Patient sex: M
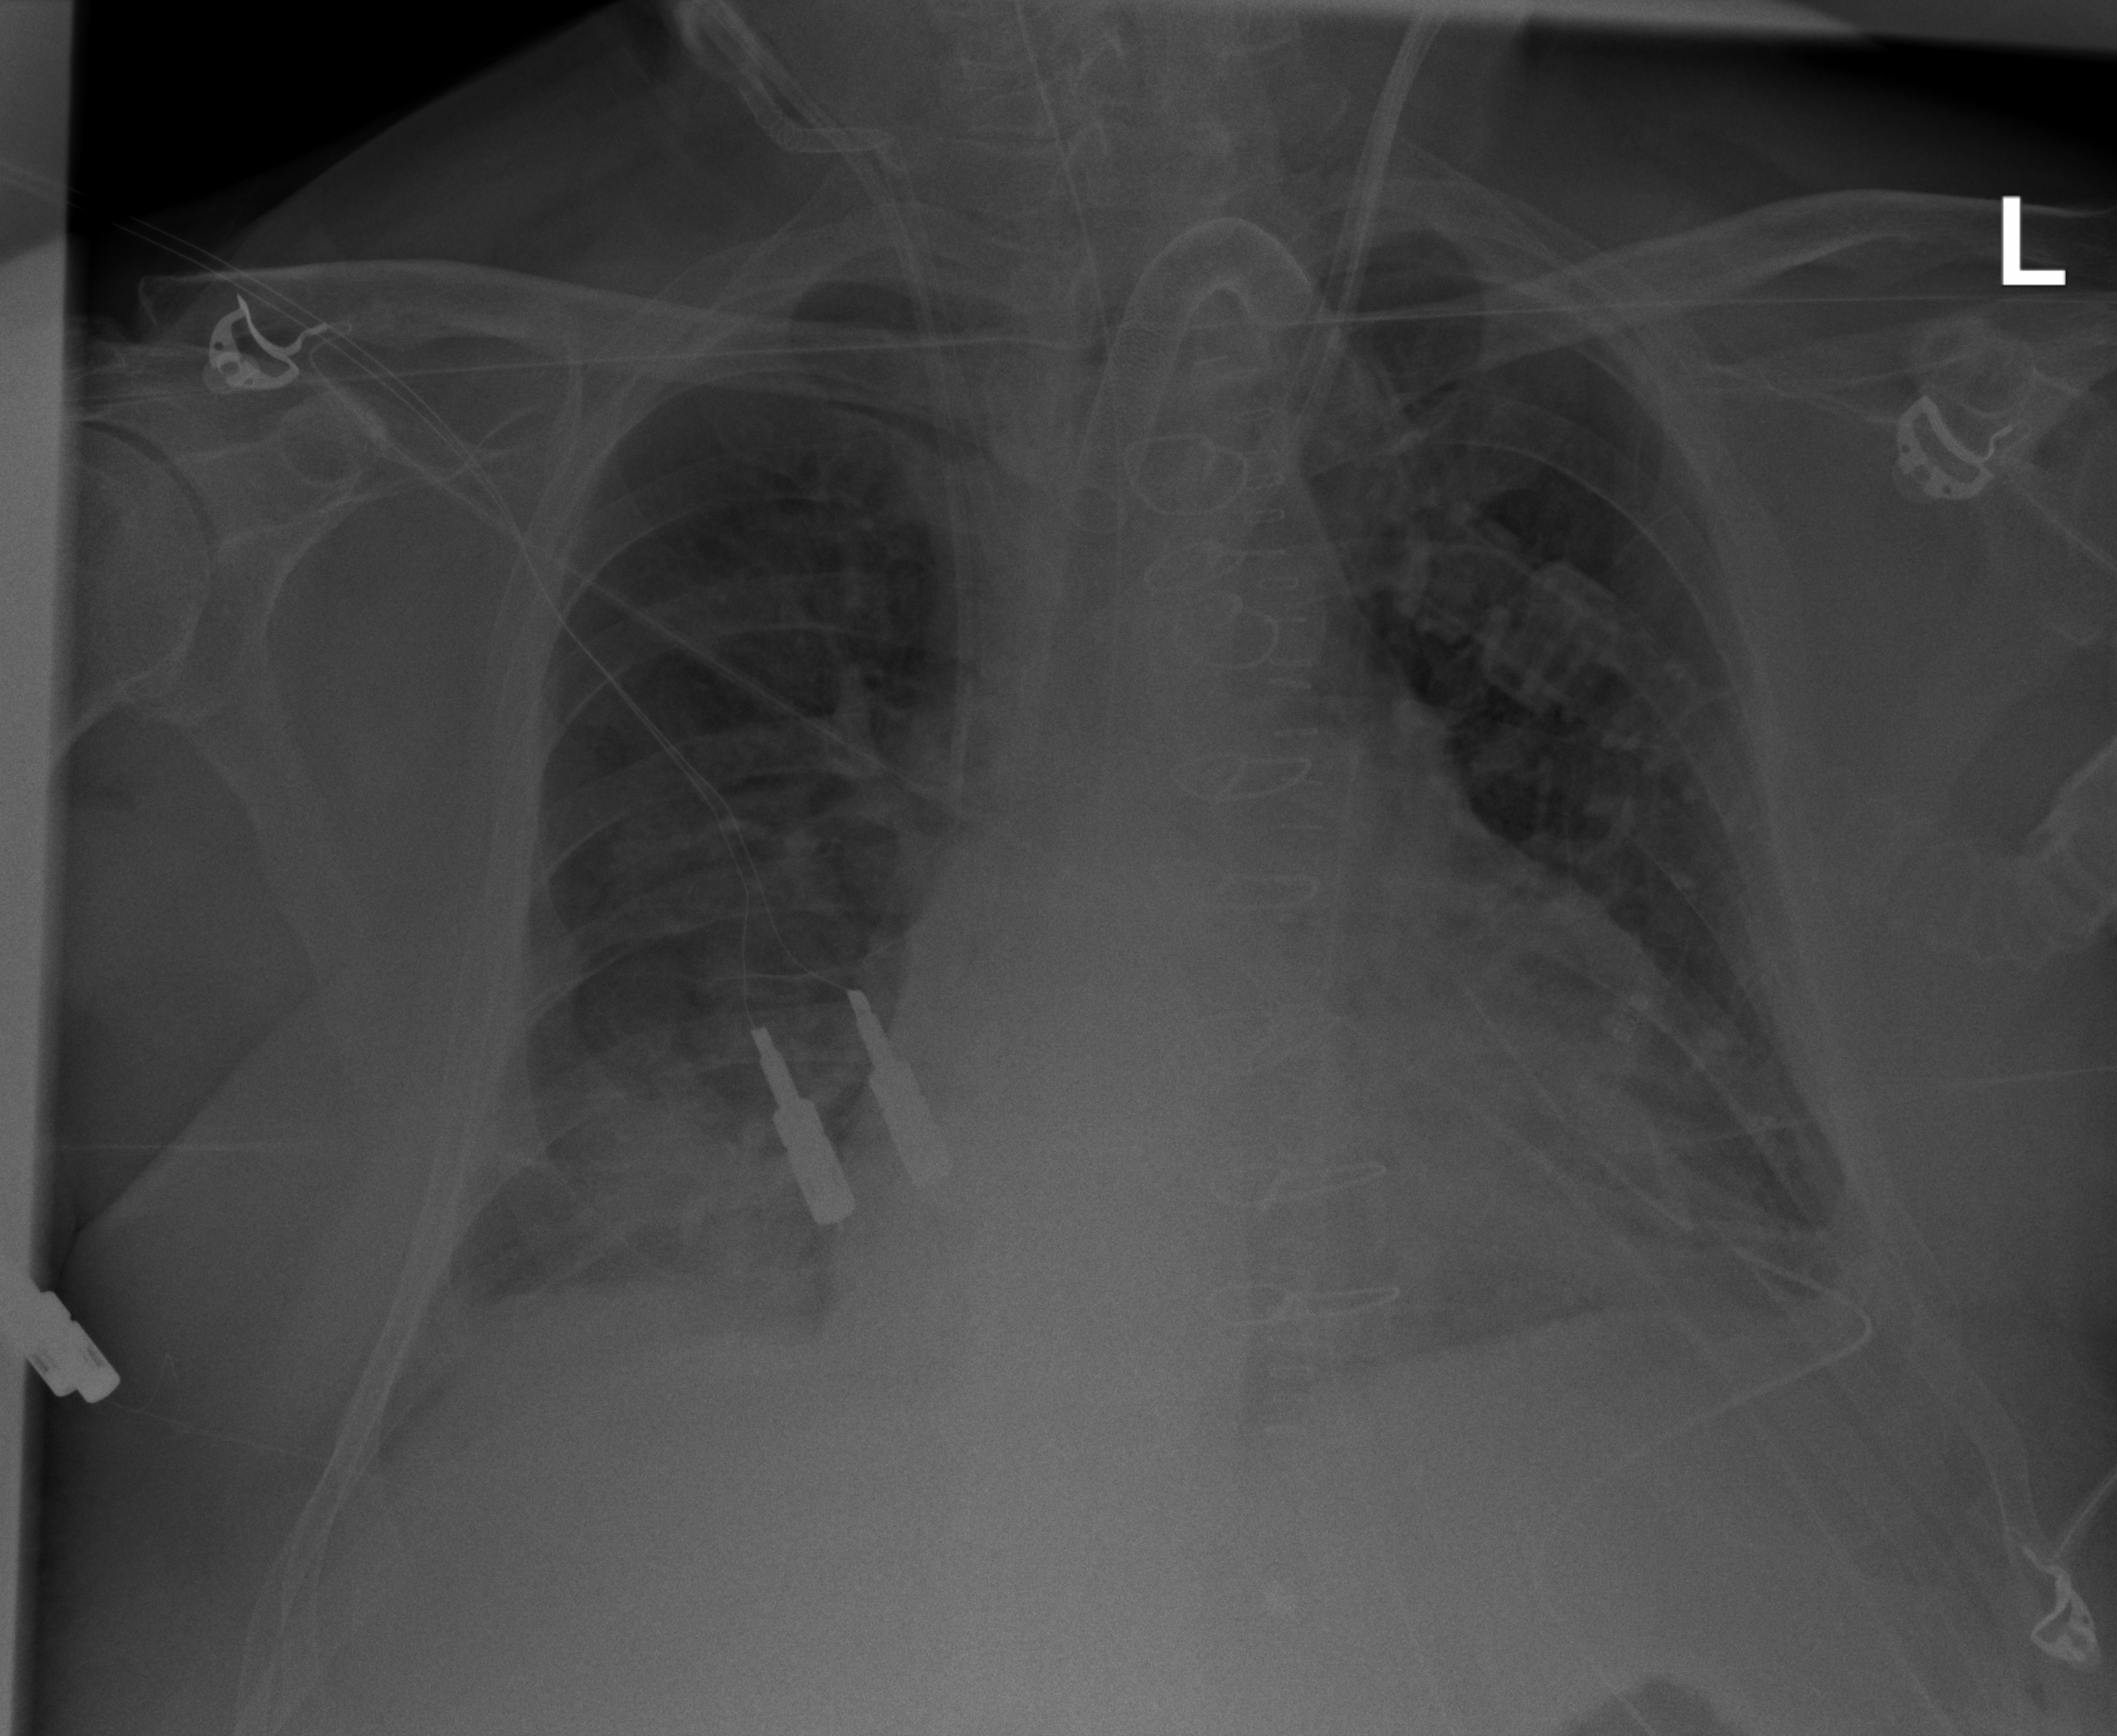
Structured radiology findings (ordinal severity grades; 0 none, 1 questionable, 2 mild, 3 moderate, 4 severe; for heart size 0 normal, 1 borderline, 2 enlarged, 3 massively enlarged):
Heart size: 2
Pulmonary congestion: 2
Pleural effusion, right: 1
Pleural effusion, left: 2
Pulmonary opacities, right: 2
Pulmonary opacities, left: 2
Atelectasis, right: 3
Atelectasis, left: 2